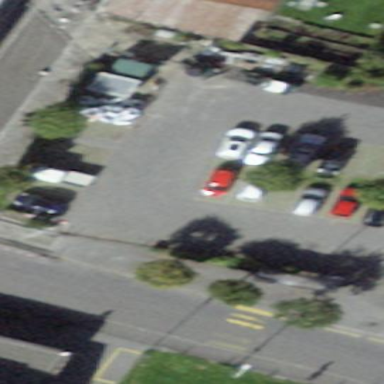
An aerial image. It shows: Parking space specifically designated for buses.